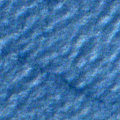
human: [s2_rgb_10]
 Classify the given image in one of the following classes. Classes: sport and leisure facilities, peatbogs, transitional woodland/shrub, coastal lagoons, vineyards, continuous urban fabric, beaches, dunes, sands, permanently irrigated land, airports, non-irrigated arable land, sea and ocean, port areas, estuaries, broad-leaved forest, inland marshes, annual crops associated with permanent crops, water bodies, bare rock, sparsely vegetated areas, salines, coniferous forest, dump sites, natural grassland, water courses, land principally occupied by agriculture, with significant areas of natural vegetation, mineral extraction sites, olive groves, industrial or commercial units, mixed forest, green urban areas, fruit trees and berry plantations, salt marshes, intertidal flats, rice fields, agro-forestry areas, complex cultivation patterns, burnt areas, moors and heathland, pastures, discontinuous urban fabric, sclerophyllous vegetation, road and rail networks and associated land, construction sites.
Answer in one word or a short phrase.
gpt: sea and ocean